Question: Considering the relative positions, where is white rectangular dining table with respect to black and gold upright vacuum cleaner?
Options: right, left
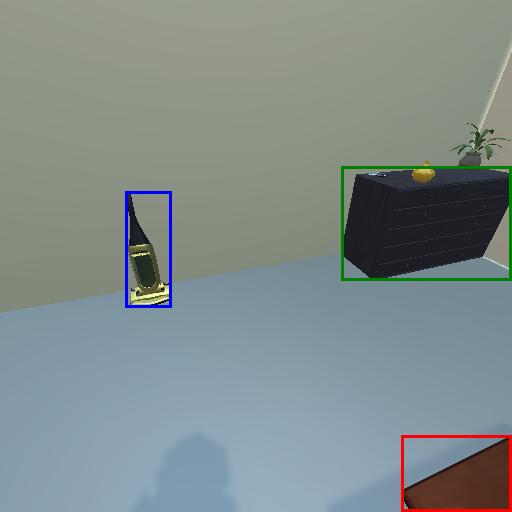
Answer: right